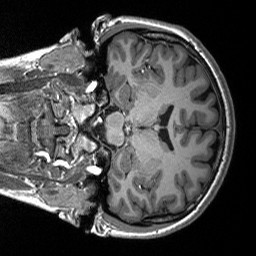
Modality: T1w
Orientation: coronal
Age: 21
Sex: female
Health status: healthy
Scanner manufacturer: siemens
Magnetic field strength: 3 T
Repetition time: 2.53 s
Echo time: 0.00219 s